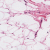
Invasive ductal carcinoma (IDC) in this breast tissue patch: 0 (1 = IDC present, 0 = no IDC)